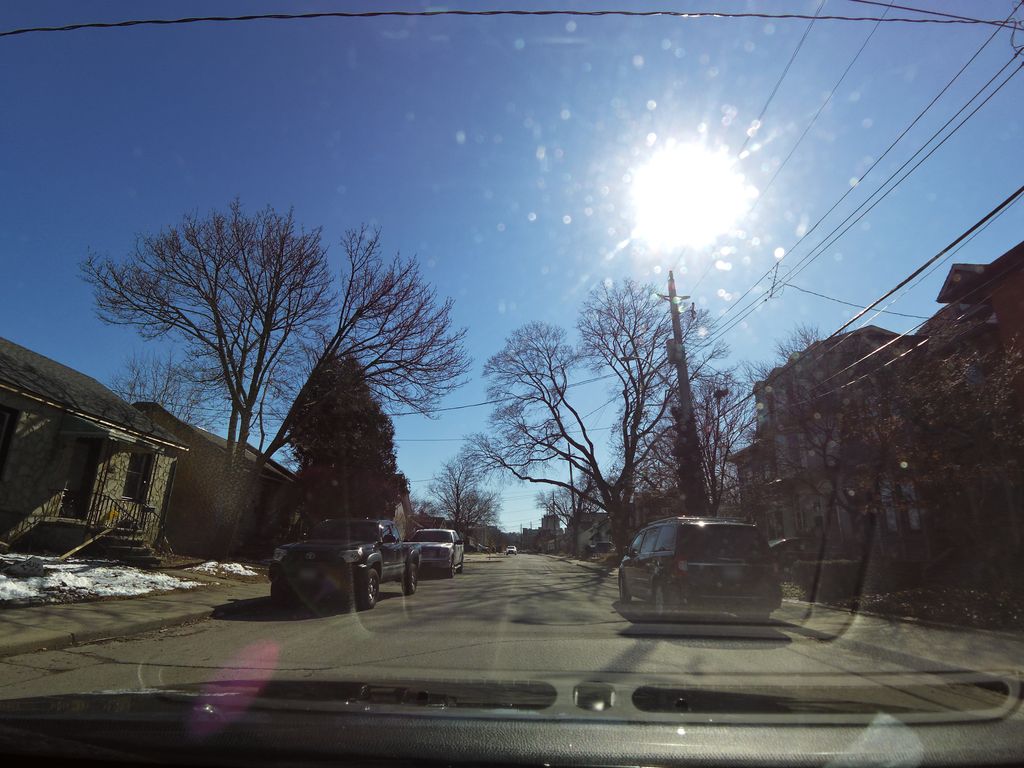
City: hamilton